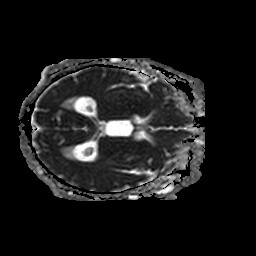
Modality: ADC
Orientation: axial
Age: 55
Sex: male
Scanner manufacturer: philips
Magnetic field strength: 1.5 T
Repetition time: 4.667 s
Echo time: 0.07656 s